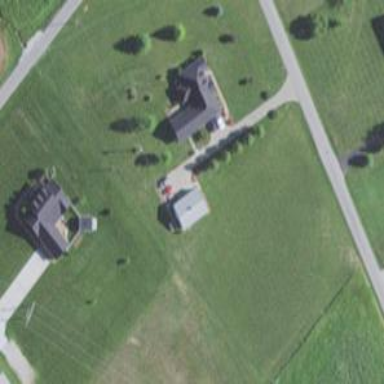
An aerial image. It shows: Driveway.